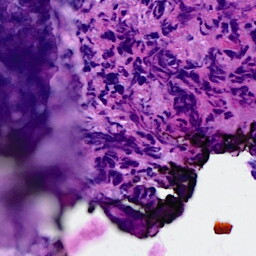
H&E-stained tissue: Breast